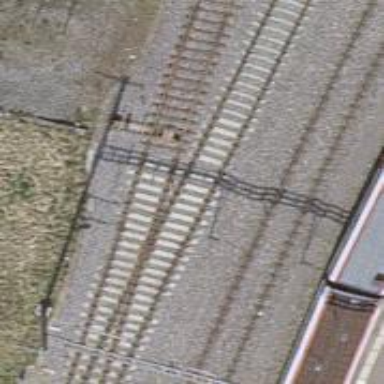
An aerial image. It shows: Railway yard in service.